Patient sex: M
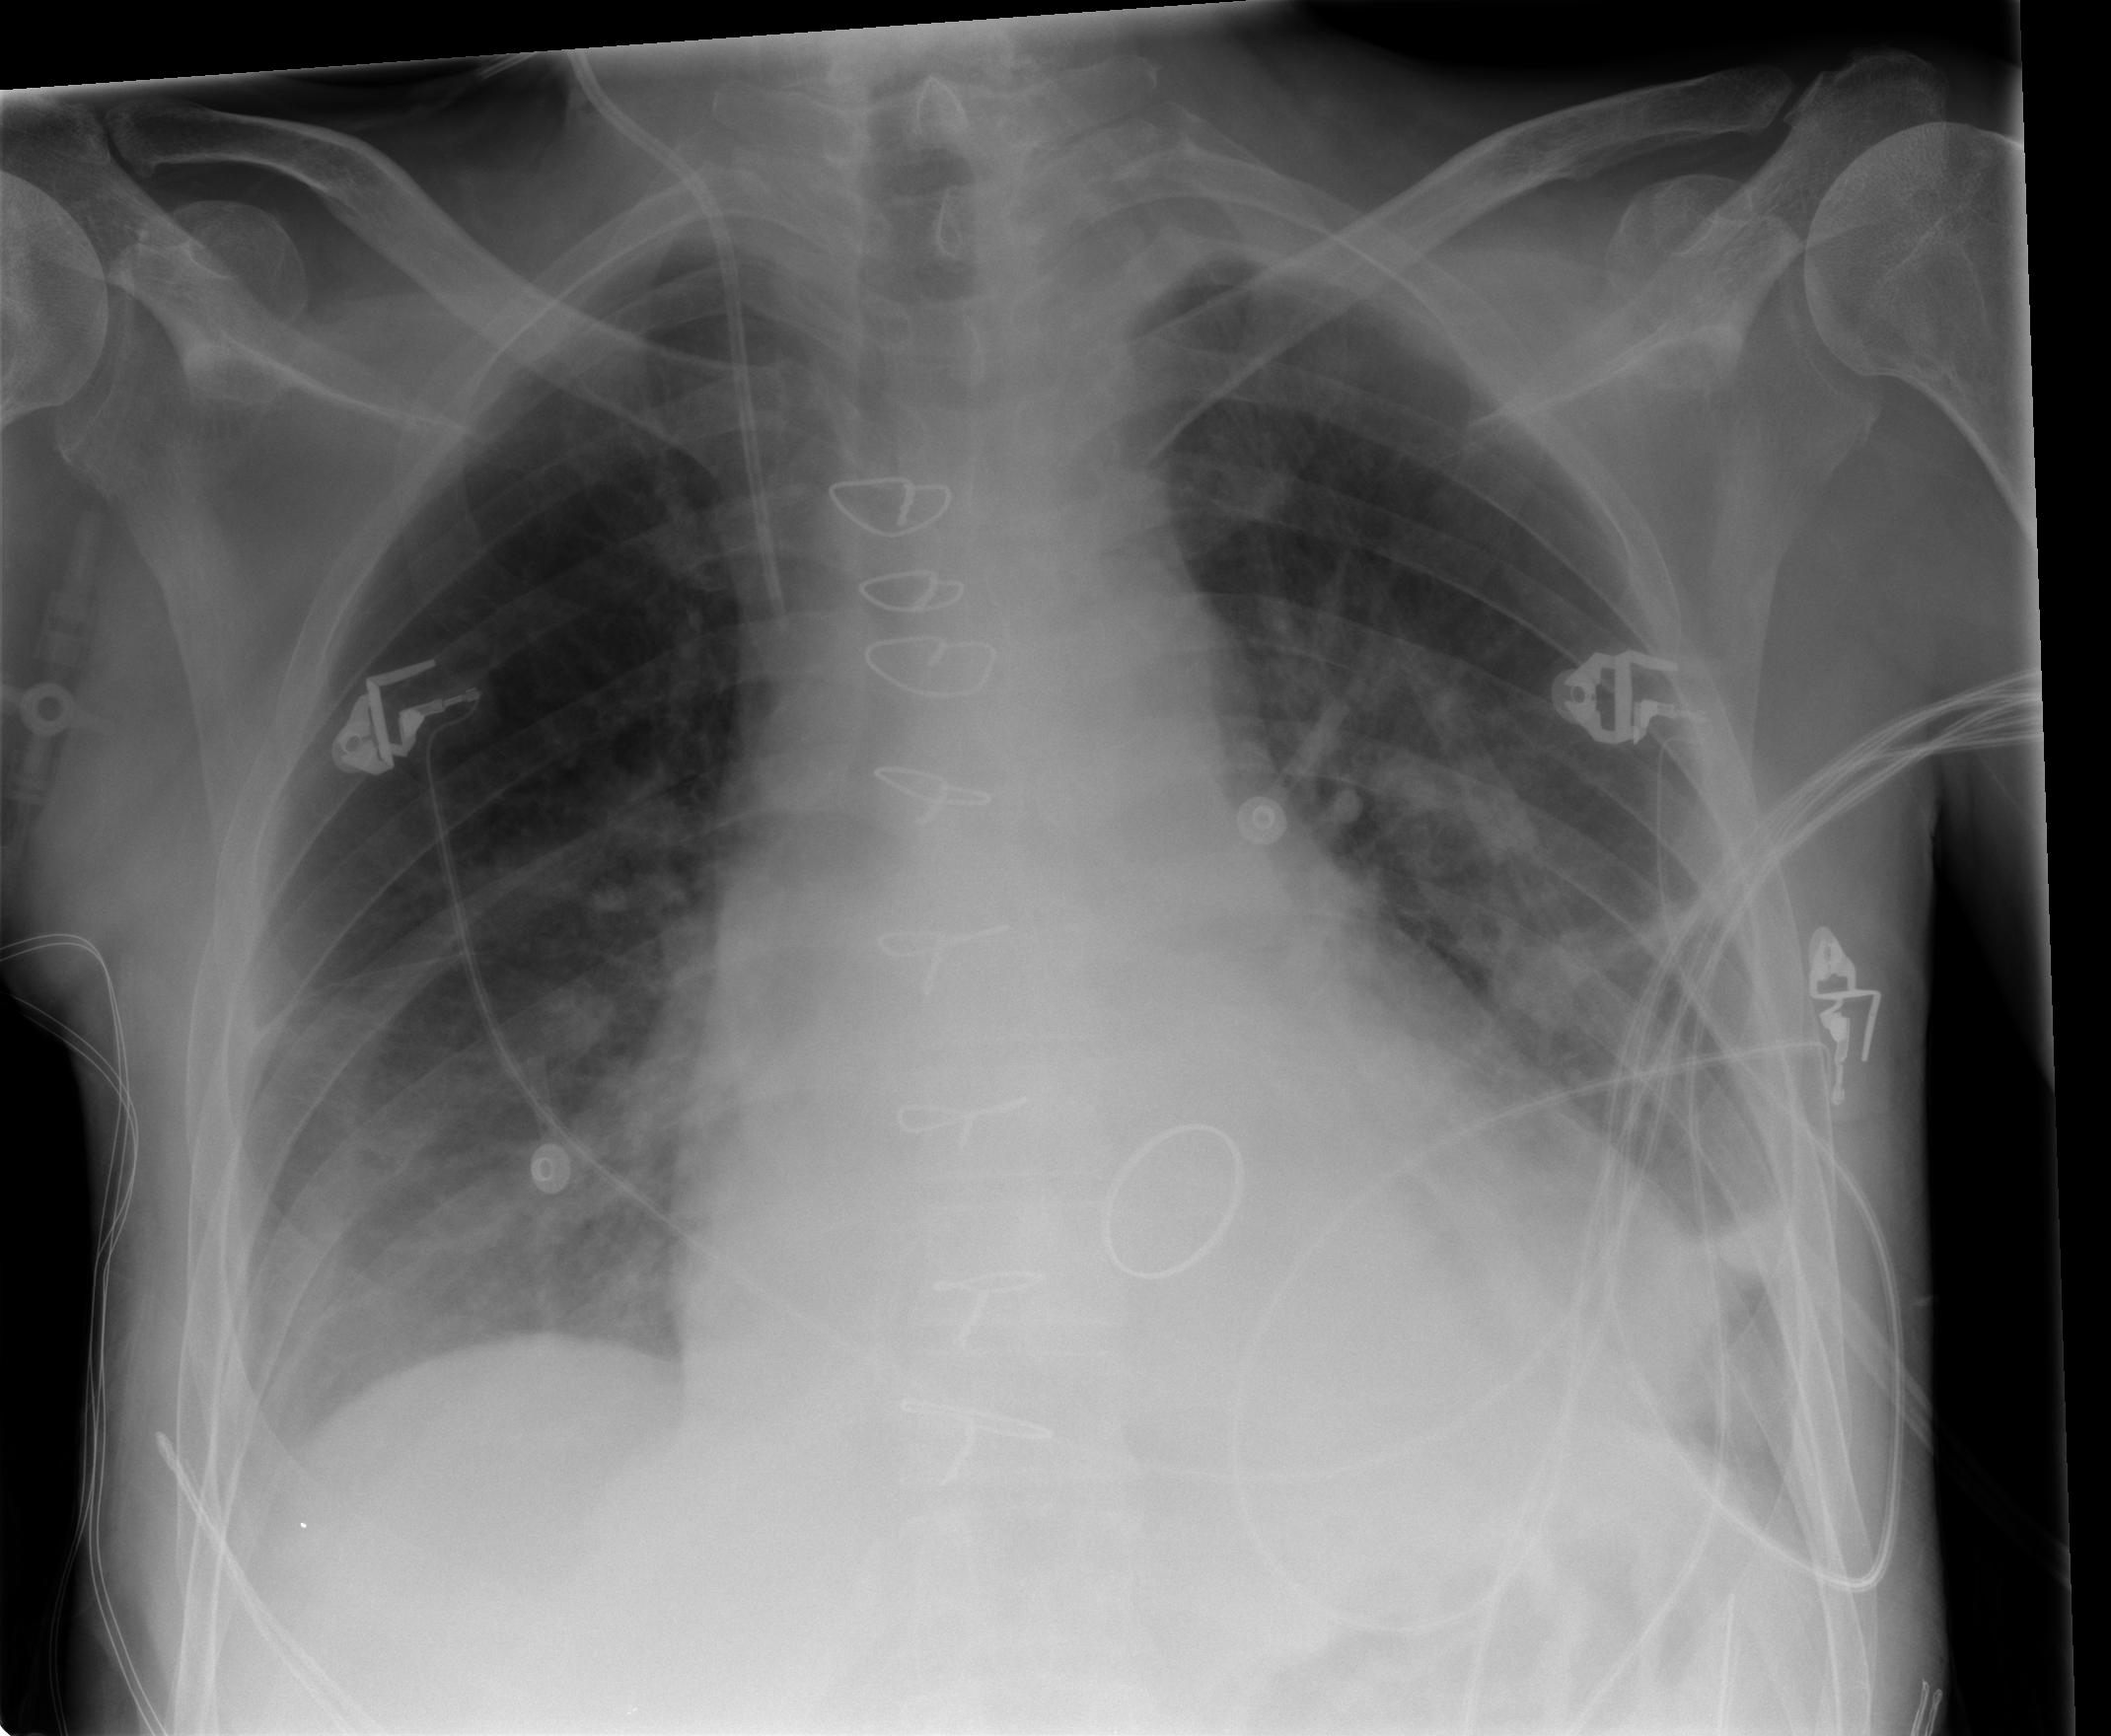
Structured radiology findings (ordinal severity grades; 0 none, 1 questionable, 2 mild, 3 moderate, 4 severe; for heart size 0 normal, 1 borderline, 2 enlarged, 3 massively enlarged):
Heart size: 2
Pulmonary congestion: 0
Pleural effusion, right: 1
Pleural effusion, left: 2
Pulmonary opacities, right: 0
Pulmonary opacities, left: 0
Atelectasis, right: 2
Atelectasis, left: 2